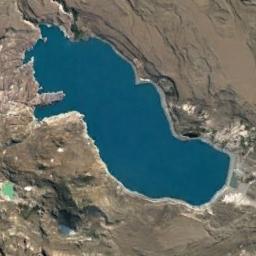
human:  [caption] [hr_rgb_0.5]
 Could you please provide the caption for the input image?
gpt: The blue lake lies in a mountainous area and a small green lake is next to it .

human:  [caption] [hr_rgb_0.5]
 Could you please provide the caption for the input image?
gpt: The ground is rough around the lake .

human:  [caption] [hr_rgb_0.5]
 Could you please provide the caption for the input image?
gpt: The lake in the picture is blue .

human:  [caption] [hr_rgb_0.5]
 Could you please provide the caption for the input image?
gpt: The blue lake is in a brown desert .

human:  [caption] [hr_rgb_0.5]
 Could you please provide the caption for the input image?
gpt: An irregularly shaped blue lake surrounded by yellow-brown mountains .